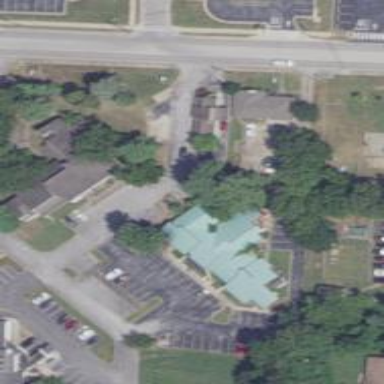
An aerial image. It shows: Healthcare clinic.